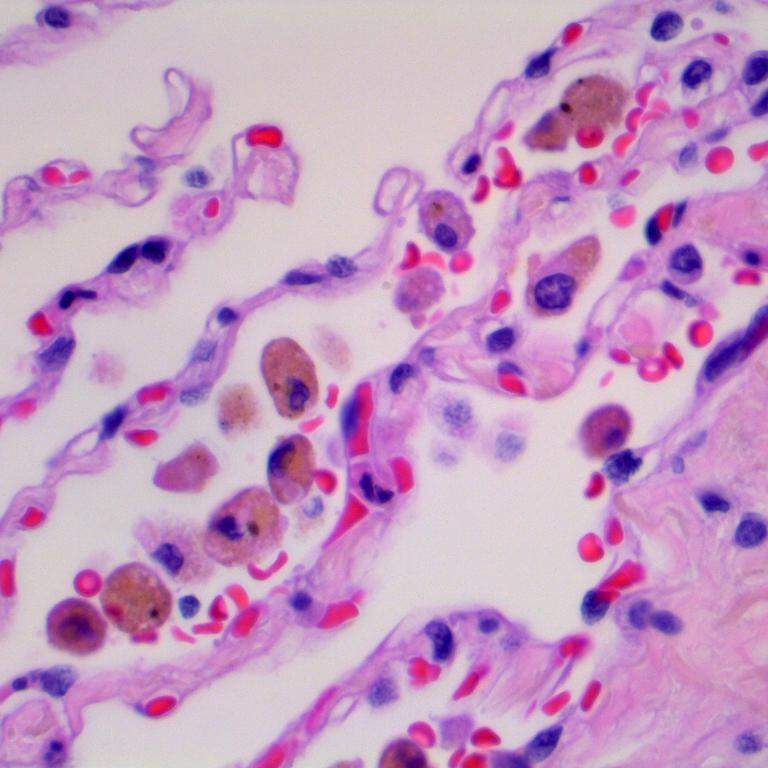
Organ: lung
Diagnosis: benign